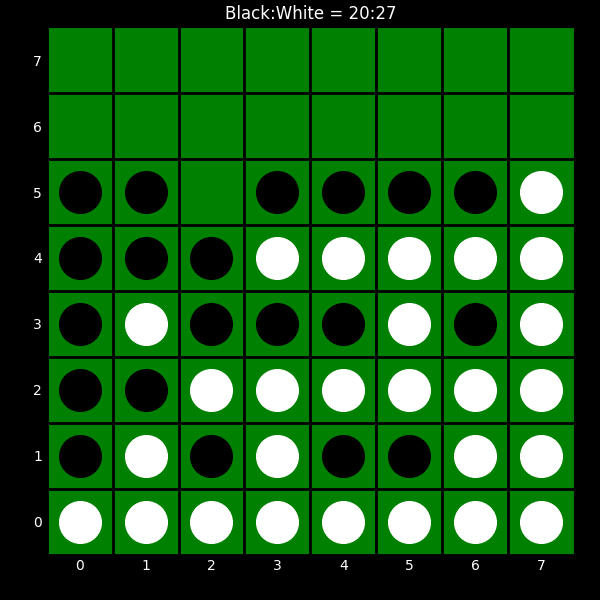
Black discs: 20
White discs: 27